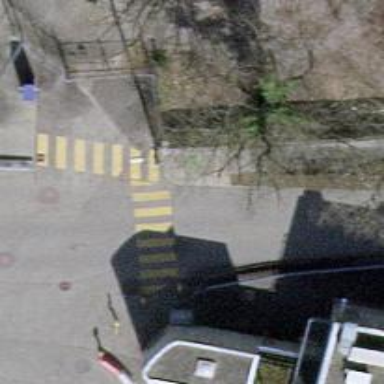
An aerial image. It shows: Uncontrolled zebra crossing on the road.